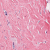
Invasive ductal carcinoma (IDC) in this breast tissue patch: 0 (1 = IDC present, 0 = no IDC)